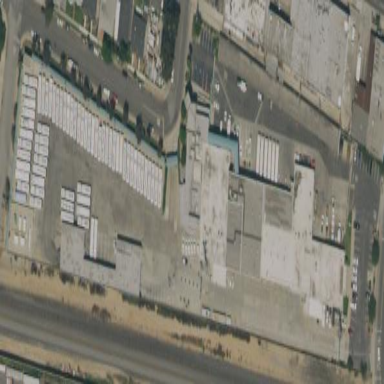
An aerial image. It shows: Bus depot.